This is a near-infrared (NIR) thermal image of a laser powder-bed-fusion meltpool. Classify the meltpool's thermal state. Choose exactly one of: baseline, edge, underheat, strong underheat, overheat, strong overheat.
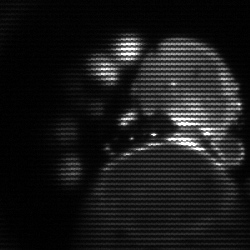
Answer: edge